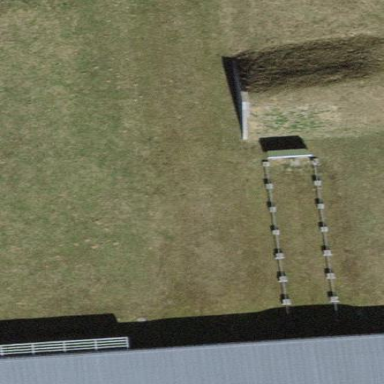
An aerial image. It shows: Shooting range on leisure land pitch.